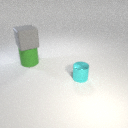
large green rubber cylinder below large gray rubber cube